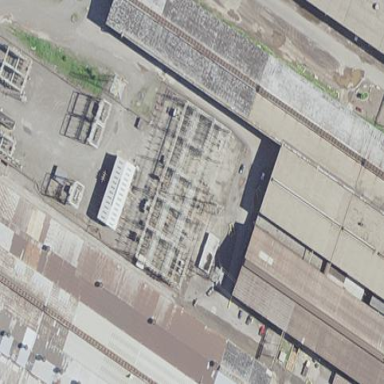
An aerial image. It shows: Power substation.